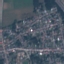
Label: Residential